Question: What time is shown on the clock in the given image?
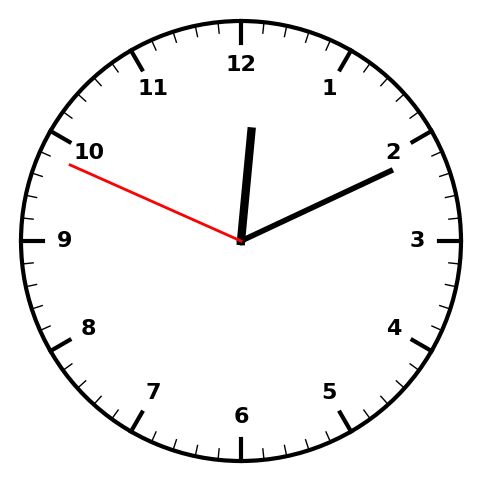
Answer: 12:10:49